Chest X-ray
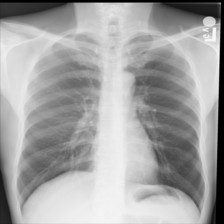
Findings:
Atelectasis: negative
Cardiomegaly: negative
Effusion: negative
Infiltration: negative
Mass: negative
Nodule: negative
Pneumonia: negative
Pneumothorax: negative
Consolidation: negative
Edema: negative
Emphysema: negative
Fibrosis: negative
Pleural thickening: negative
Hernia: negative